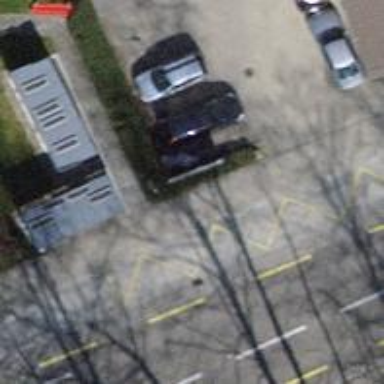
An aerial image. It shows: Bus stop with platform for public transport.